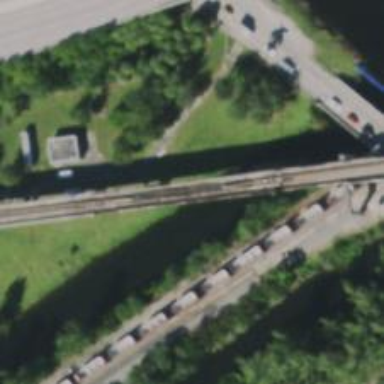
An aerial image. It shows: Bridge with electrified rails.